Question: I'm trying to use visual studio's code analysis feature. Unfortunately (or fortunately?), I live in Canada and the code analysis complains about my spelling of the word "colour". I'm trying to use a <URL> but VS2013 seems to be ignoring it.
Here's the location of the dictionary relative to the project (and solution):

Here's the content of the dictionary file:
'''
<Dictionary>
<Words>
<Unrecognized>
<Word></Word>
</Unrecognized>
<Recognized>
<Word>colour</Word>
</Recognized>
<Deprecated>
<Term PreferredAlternate=""></Term>
</Deprecated>
<Compound>
<Term CompoundAlternate=""></Term>
</Compound>
<DiscreteExceptions>
<Term></Term>
</DiscreteExceptions>
</Words>
<Acronyms>
<CasingExceptions>
<Acronym></Acronym>
</CasingExceptions>
</Acronyms>
</Dictionary>
'''
I've also tried culling down the content of the custom dictionary to:
'''
<Dictionary>
<Words>
<Recognized>
<Word>colour</Word>
</Recognized>
</Words>
</Dictionary>
'''
Does anyone know what's going on and how I can fix this?
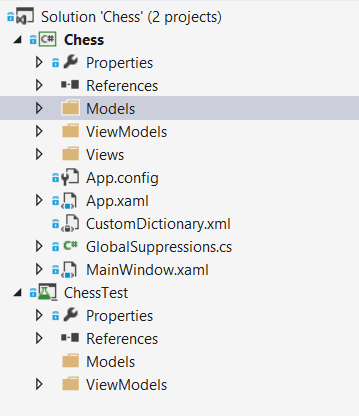
Answer: You shouldn't need to use a custom dictionary for this. Instead, if you're using Canadian spellings consistently in your code base, you can use the <URL> to specify use of 'en-CA' as the language in which spelling rules should operate. :
'''
<CodeAnalysisCulture>en-CA</CodeAnalysisCulture>
'''
---
In order for Visual Studio to recognize the custom dictionary make sure you set the build action on the XML file to 'CodeAnalysisDictionary'. See this page for more info: <URL>